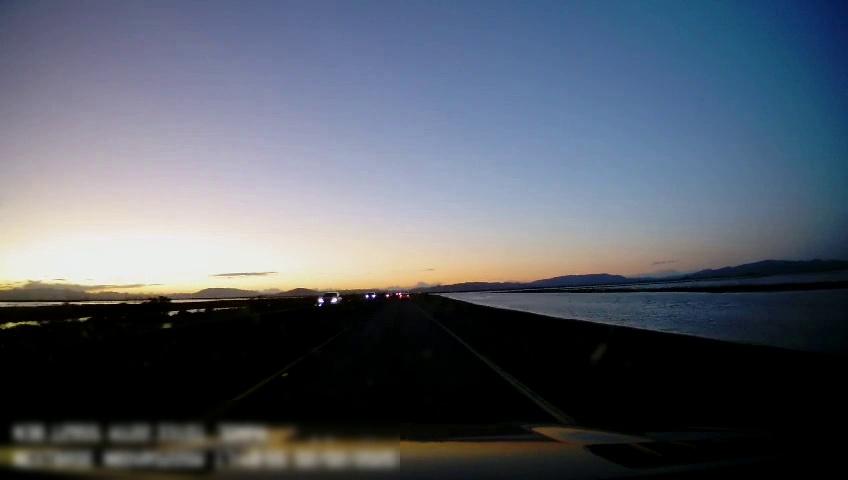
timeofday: Dusk/Dawn/Twilight
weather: Sunny
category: Drivable Space
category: Vehicles | SUV
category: Vehicles | Car
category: Vehicles | Car
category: Lanes | Current Lane
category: Lanes | Current Lane